Field crop: tomato
Growth stage: 1
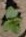
Species: solanum